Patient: sex M, age 79
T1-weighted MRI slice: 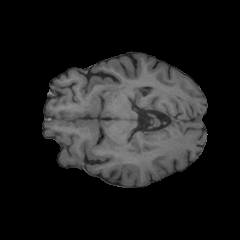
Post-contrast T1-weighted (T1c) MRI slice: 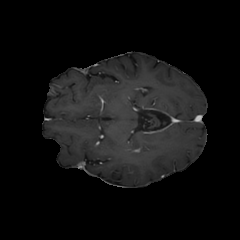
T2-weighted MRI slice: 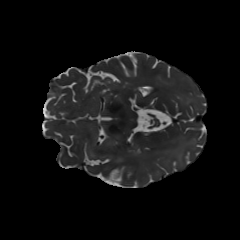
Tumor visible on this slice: yes
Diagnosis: Glioblastoma, IDH-wildtype
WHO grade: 4